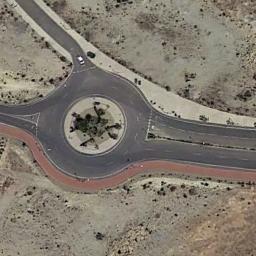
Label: roundabout